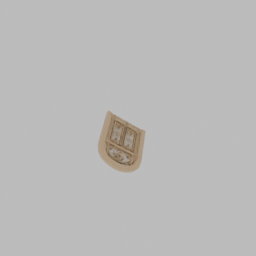
Label: architecture